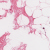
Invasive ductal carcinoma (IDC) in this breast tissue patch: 0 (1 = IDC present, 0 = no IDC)